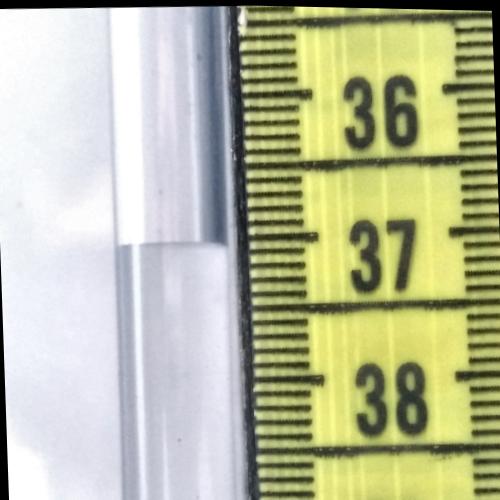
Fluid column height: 37.0 cm